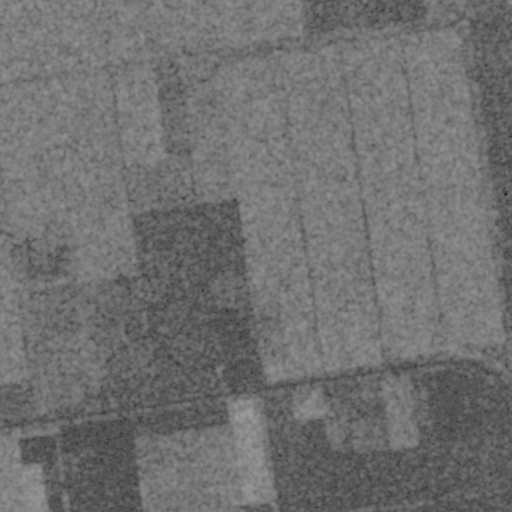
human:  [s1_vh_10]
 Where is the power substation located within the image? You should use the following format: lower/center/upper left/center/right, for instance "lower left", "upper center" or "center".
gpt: The power substation is located in the lower center of the image.
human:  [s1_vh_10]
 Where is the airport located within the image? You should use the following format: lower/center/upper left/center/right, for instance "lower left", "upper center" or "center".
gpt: There is no airport in the image.

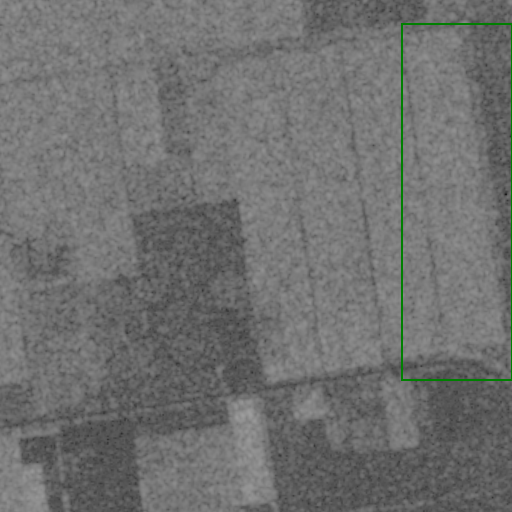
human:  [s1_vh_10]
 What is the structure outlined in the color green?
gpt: The structure outlined in green is a crop field.
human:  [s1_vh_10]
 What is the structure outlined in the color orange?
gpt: There is no orange outline.